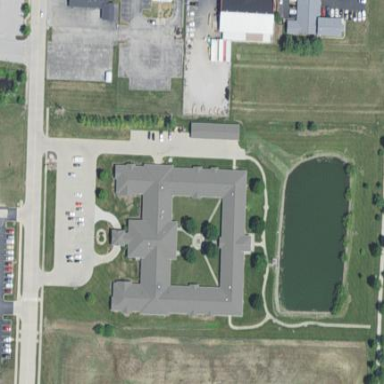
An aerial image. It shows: Nursing home building.